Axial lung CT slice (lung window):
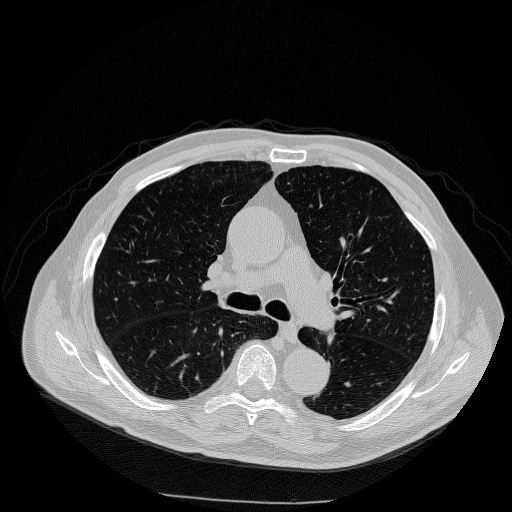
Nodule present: no